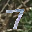
Label: 7